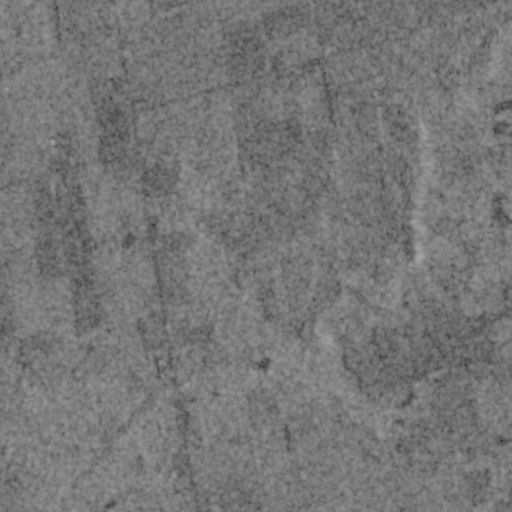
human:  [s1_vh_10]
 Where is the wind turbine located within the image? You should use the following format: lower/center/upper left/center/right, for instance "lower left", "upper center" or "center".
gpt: The wind turbine is located in the lower center of the image.
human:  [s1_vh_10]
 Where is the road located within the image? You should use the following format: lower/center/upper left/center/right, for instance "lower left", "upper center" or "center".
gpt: There is no road in the image.

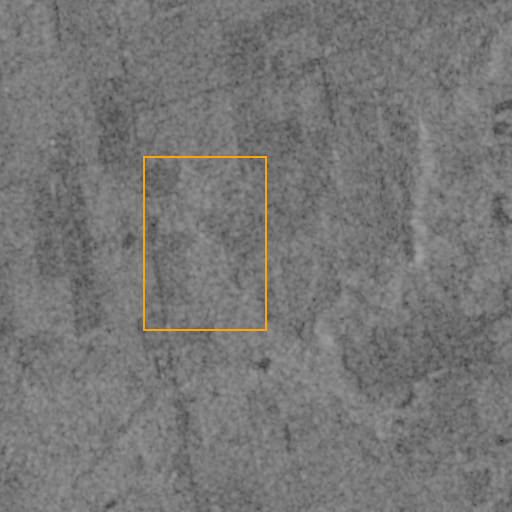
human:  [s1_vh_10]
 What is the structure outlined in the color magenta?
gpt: There is no magenta outline.
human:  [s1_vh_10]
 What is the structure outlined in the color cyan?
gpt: There is no structure outlined in cyan.